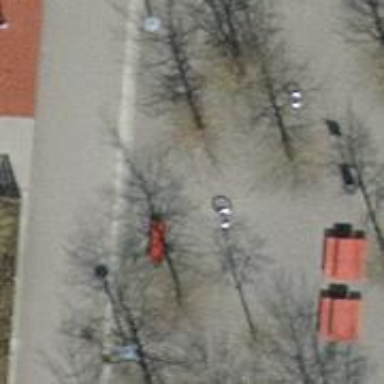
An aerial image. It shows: Urban tree with broadleaved leaves. The tree belongs to the Fagus genus.